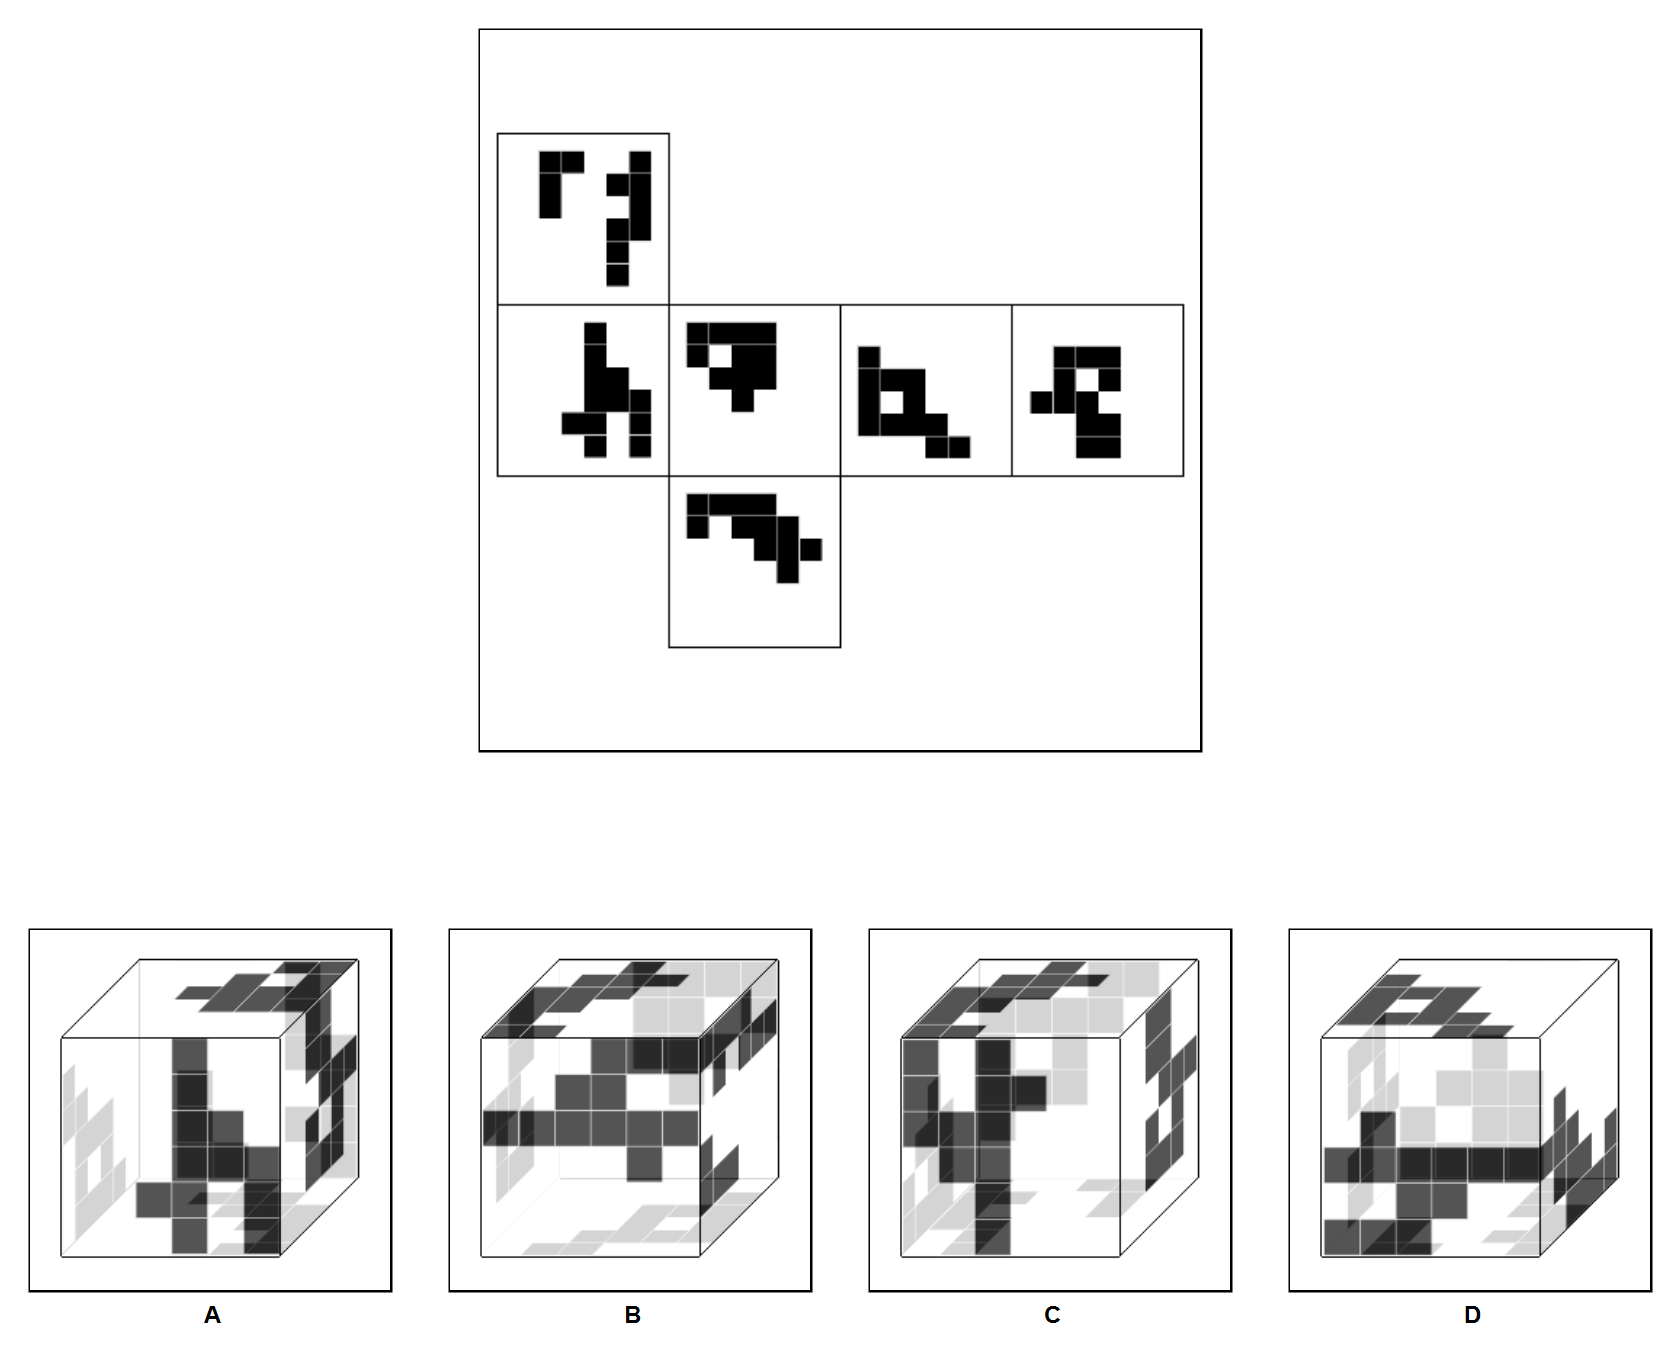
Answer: C